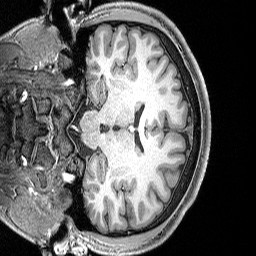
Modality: T1w
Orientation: coronal
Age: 42
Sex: female
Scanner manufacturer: siemens
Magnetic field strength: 3 T
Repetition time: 2.3 s
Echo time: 0.00298 s